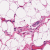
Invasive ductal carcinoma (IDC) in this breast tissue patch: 0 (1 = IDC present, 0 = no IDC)